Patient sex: M
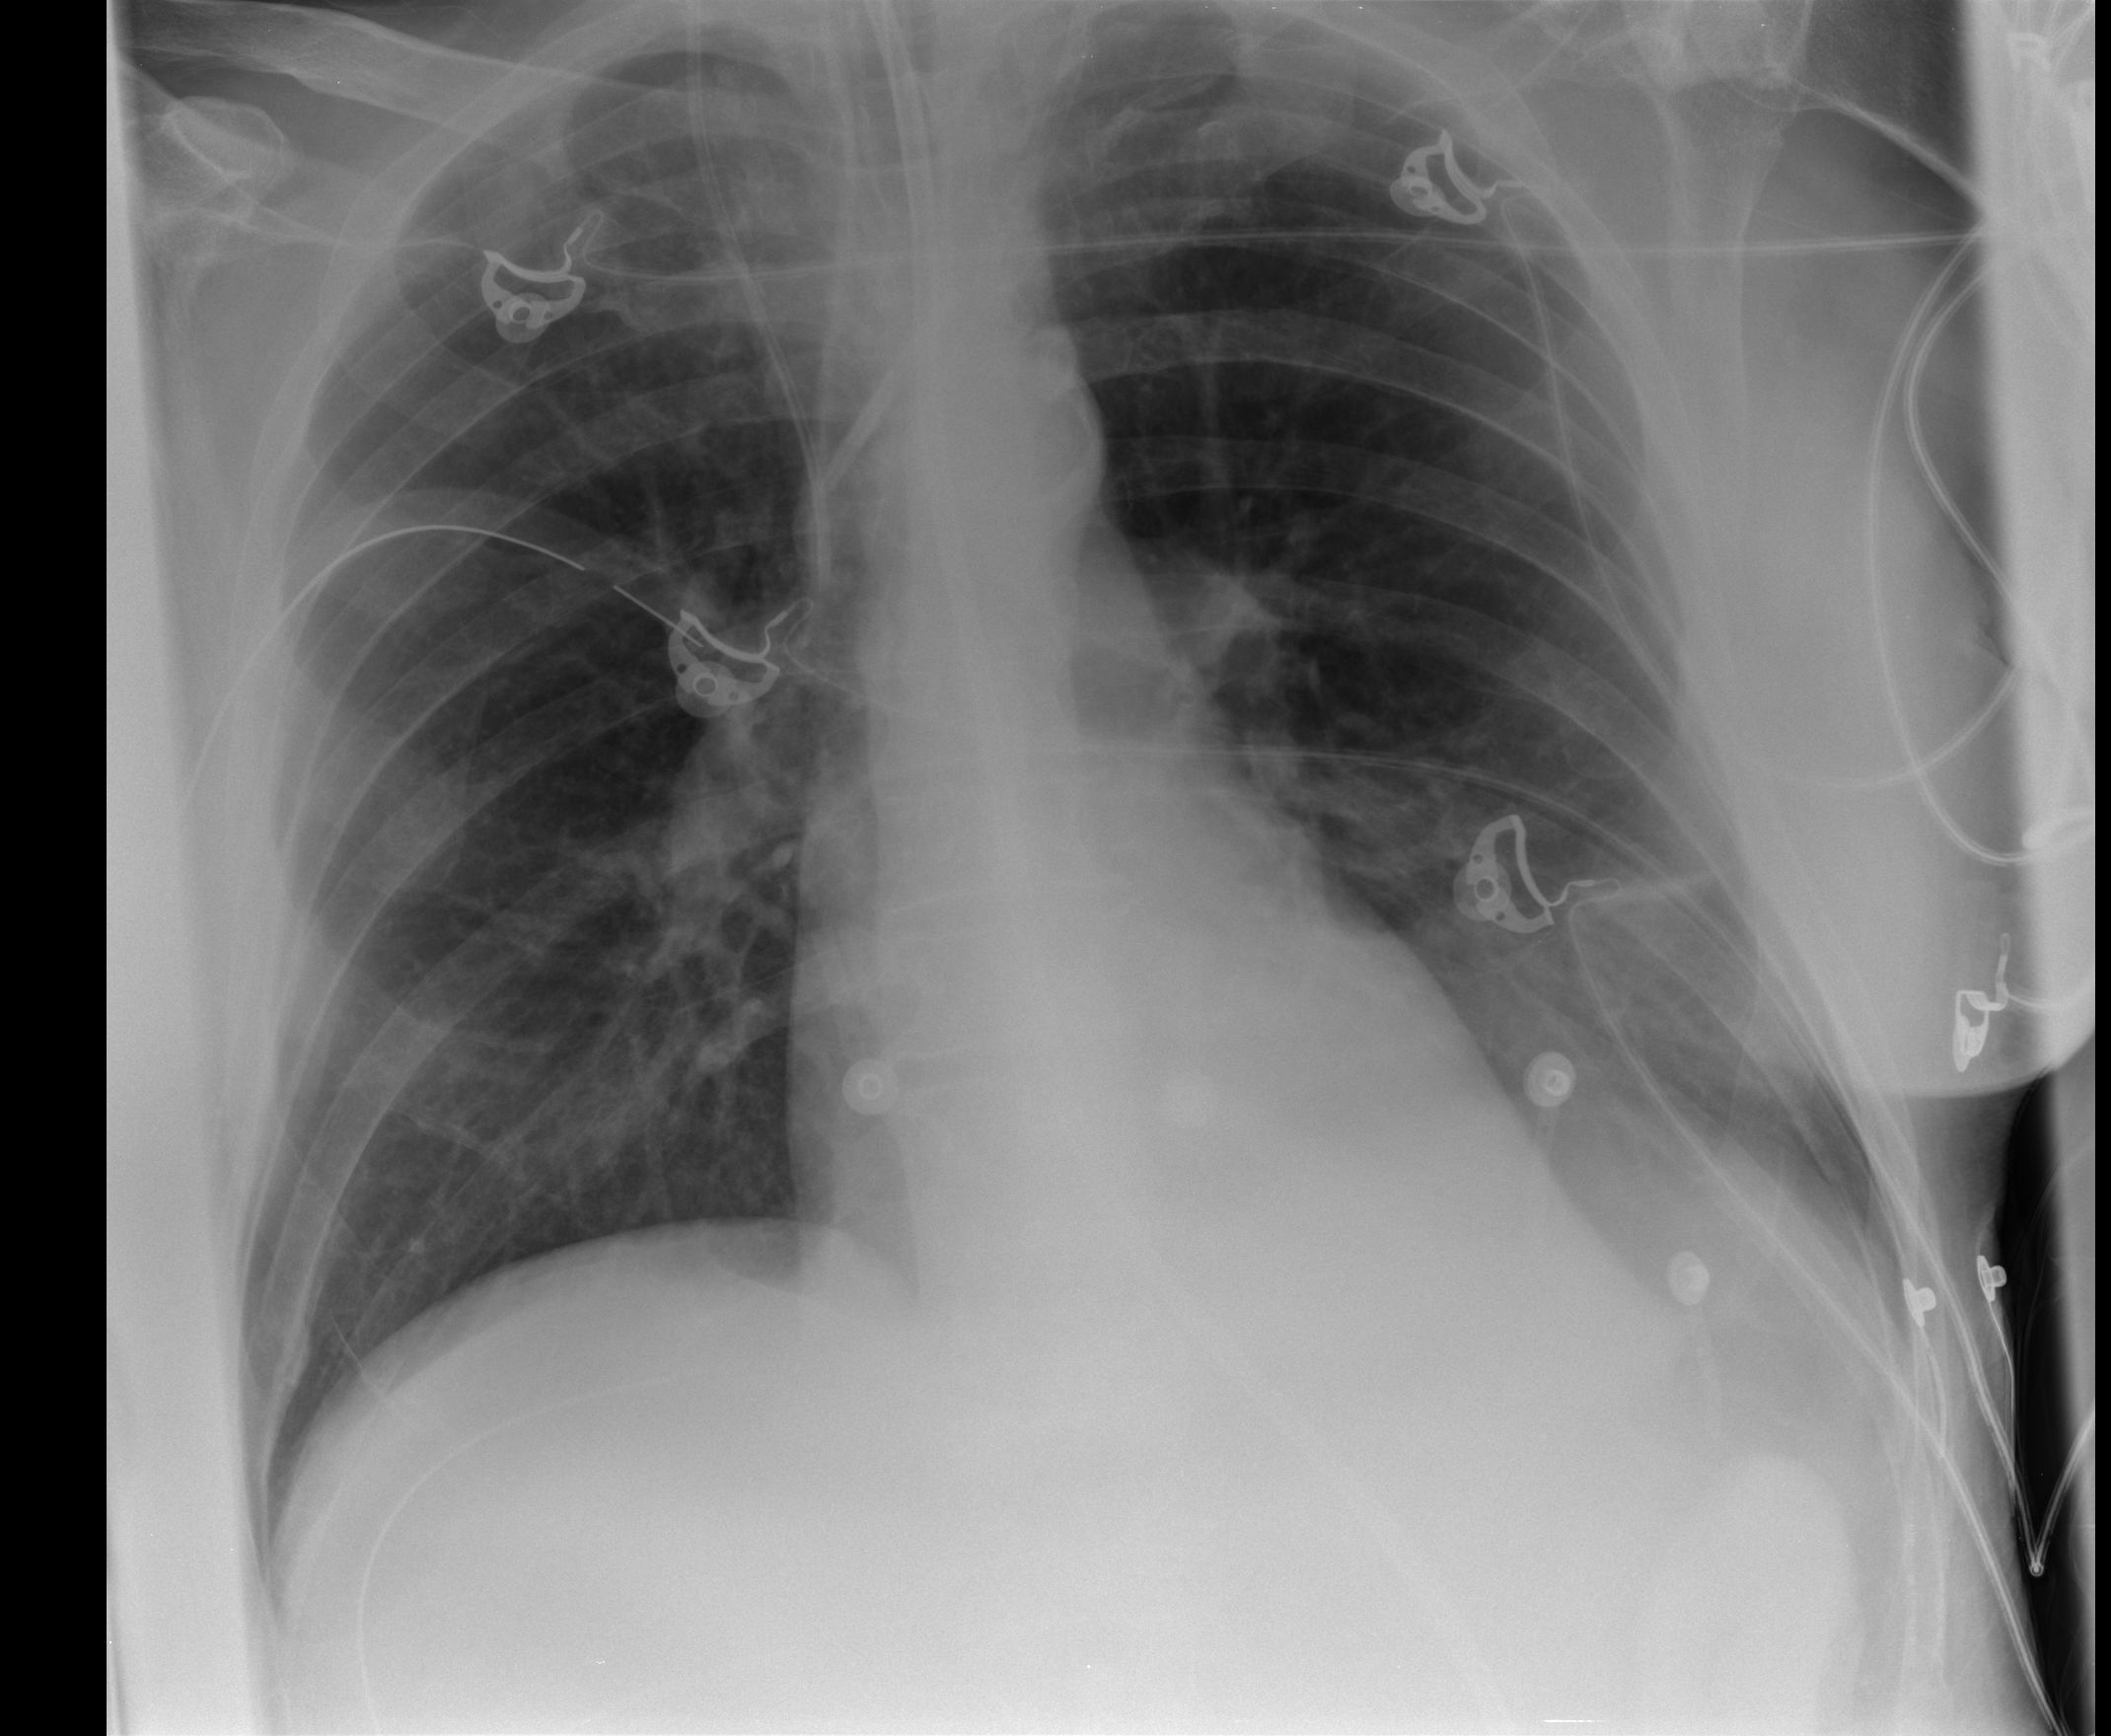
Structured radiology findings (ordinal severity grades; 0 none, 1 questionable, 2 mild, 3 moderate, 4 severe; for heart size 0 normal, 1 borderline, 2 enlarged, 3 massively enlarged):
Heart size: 0
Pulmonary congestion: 0
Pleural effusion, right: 0
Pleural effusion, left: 2
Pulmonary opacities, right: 0
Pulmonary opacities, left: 0
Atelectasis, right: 0
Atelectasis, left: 2